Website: slack
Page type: billing-address
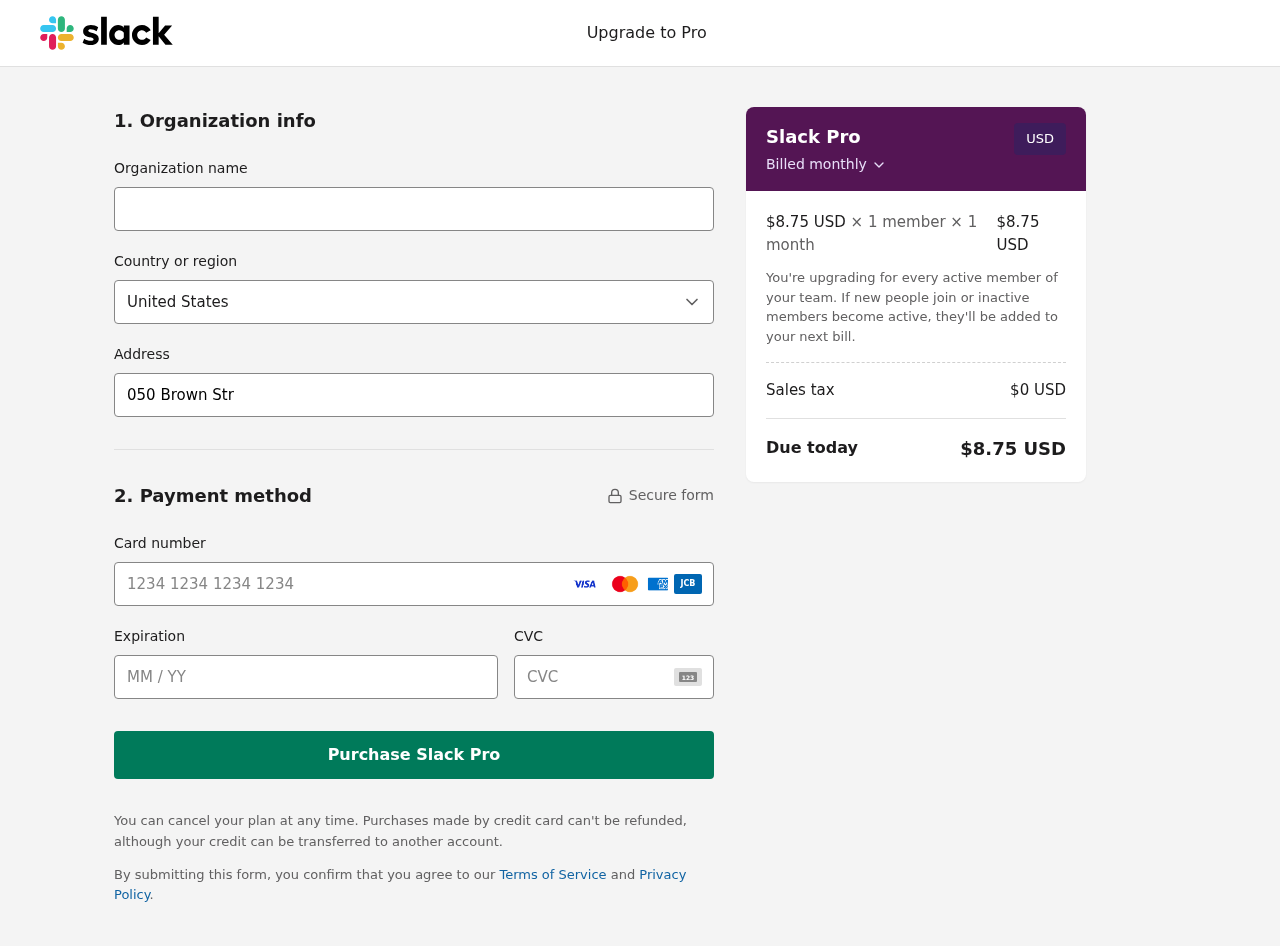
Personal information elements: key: PII_CARD_CVV
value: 652
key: PII_CARD_EXPIRY
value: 06/30
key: PII_CARD_NUMBER
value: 4942 8793 7210 1469
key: PII_COUNTRY
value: United States
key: PII_STREET
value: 050 Brown Stravenue
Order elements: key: ORDER_PRICE_PER_MEMBER
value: $8.75 USD
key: ORDER_MEMBER_COUNT
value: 1
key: ORDER_MONTH_COUNT
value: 1
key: ORDER_SUBTOTAL
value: $8.75 USD
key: ORDER_TAX
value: $0
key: ORDER_TOTAL
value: $8.75 USD